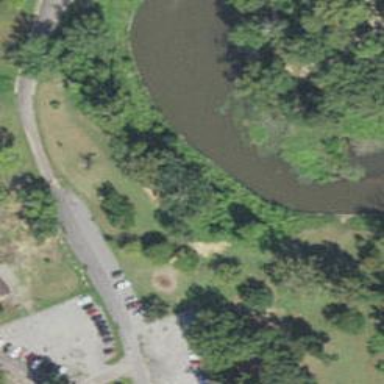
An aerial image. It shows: Disc golf hole.